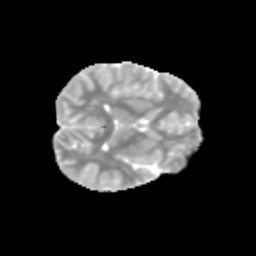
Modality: MD
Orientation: axial
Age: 11
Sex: male
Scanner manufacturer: siemens
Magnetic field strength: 3 T
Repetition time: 3.8 s
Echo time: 0.07 s